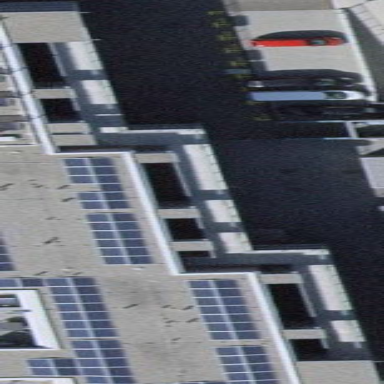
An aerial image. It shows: View of roof of building.